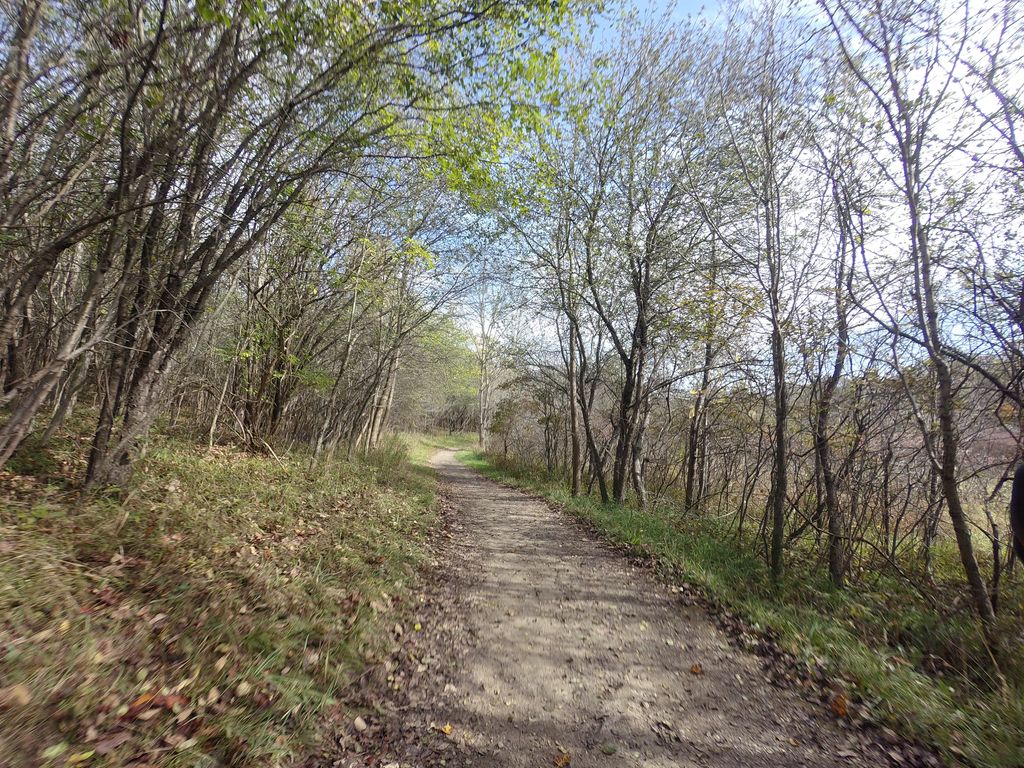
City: hamilton